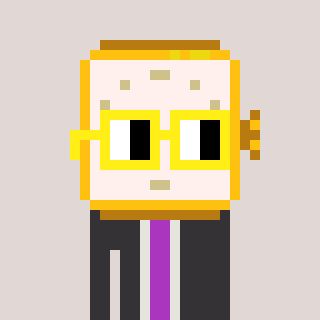
a pixel art character with square yellow glasses, a watch-shaped head and a grayscale-colored body on a warm background